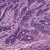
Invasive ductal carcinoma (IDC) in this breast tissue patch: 1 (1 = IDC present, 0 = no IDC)